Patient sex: M
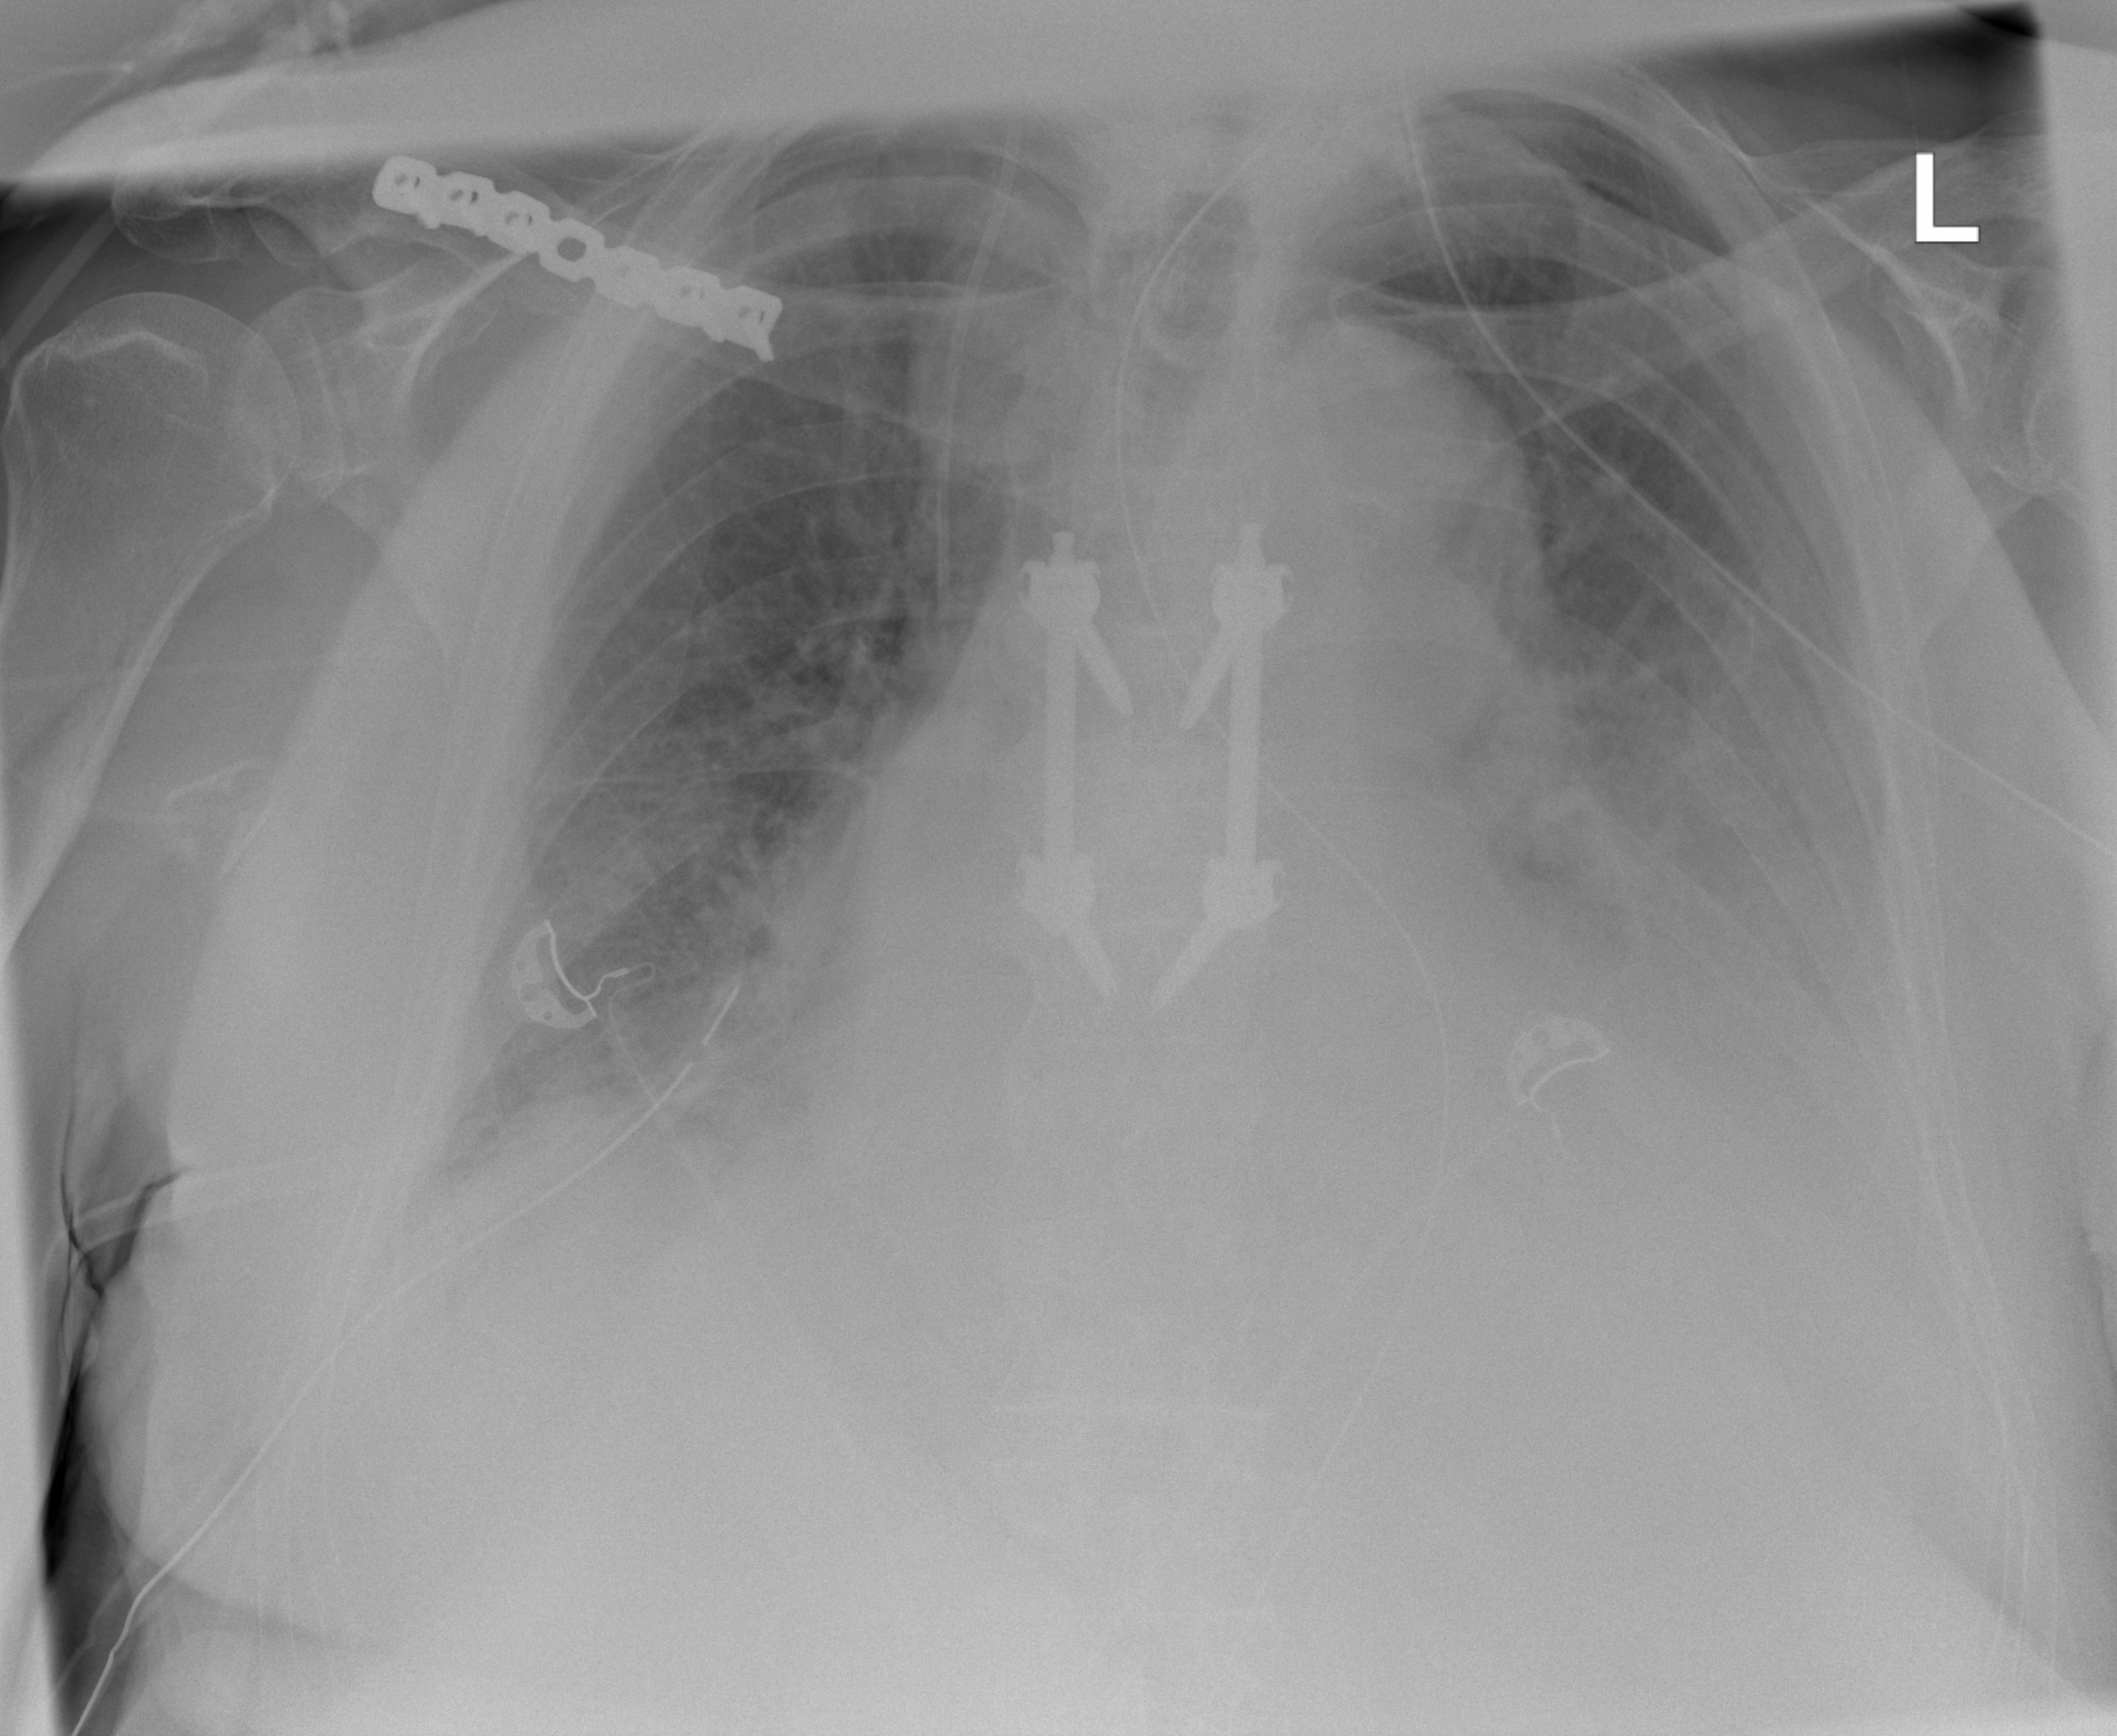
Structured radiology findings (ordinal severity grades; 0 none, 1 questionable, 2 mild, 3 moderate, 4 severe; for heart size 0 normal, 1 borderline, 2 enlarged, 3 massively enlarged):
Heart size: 2
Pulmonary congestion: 1
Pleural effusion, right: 2
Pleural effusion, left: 3
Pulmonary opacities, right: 0
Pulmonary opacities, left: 2
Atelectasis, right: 2
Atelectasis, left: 3